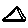
Label: triangle